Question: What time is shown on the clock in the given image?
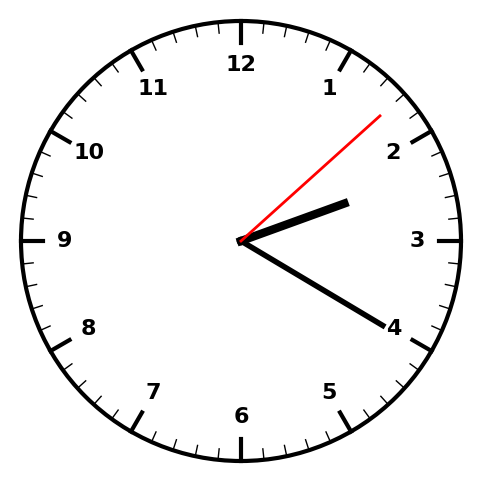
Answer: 02:20:08